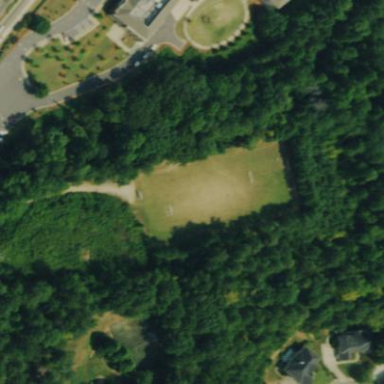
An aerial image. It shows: Soccer pitch for leisureland activities.